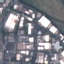
Label: Industrial